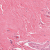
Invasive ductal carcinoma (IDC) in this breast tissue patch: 0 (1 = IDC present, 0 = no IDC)